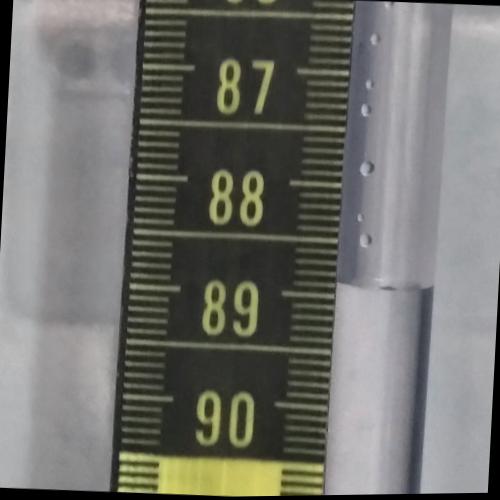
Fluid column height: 88.9 cm